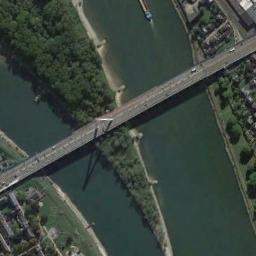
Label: bridge